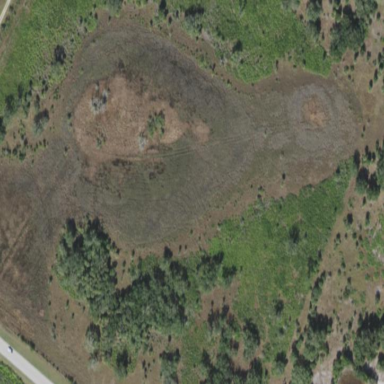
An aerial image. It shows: Wetland area characterized by wet meadow.